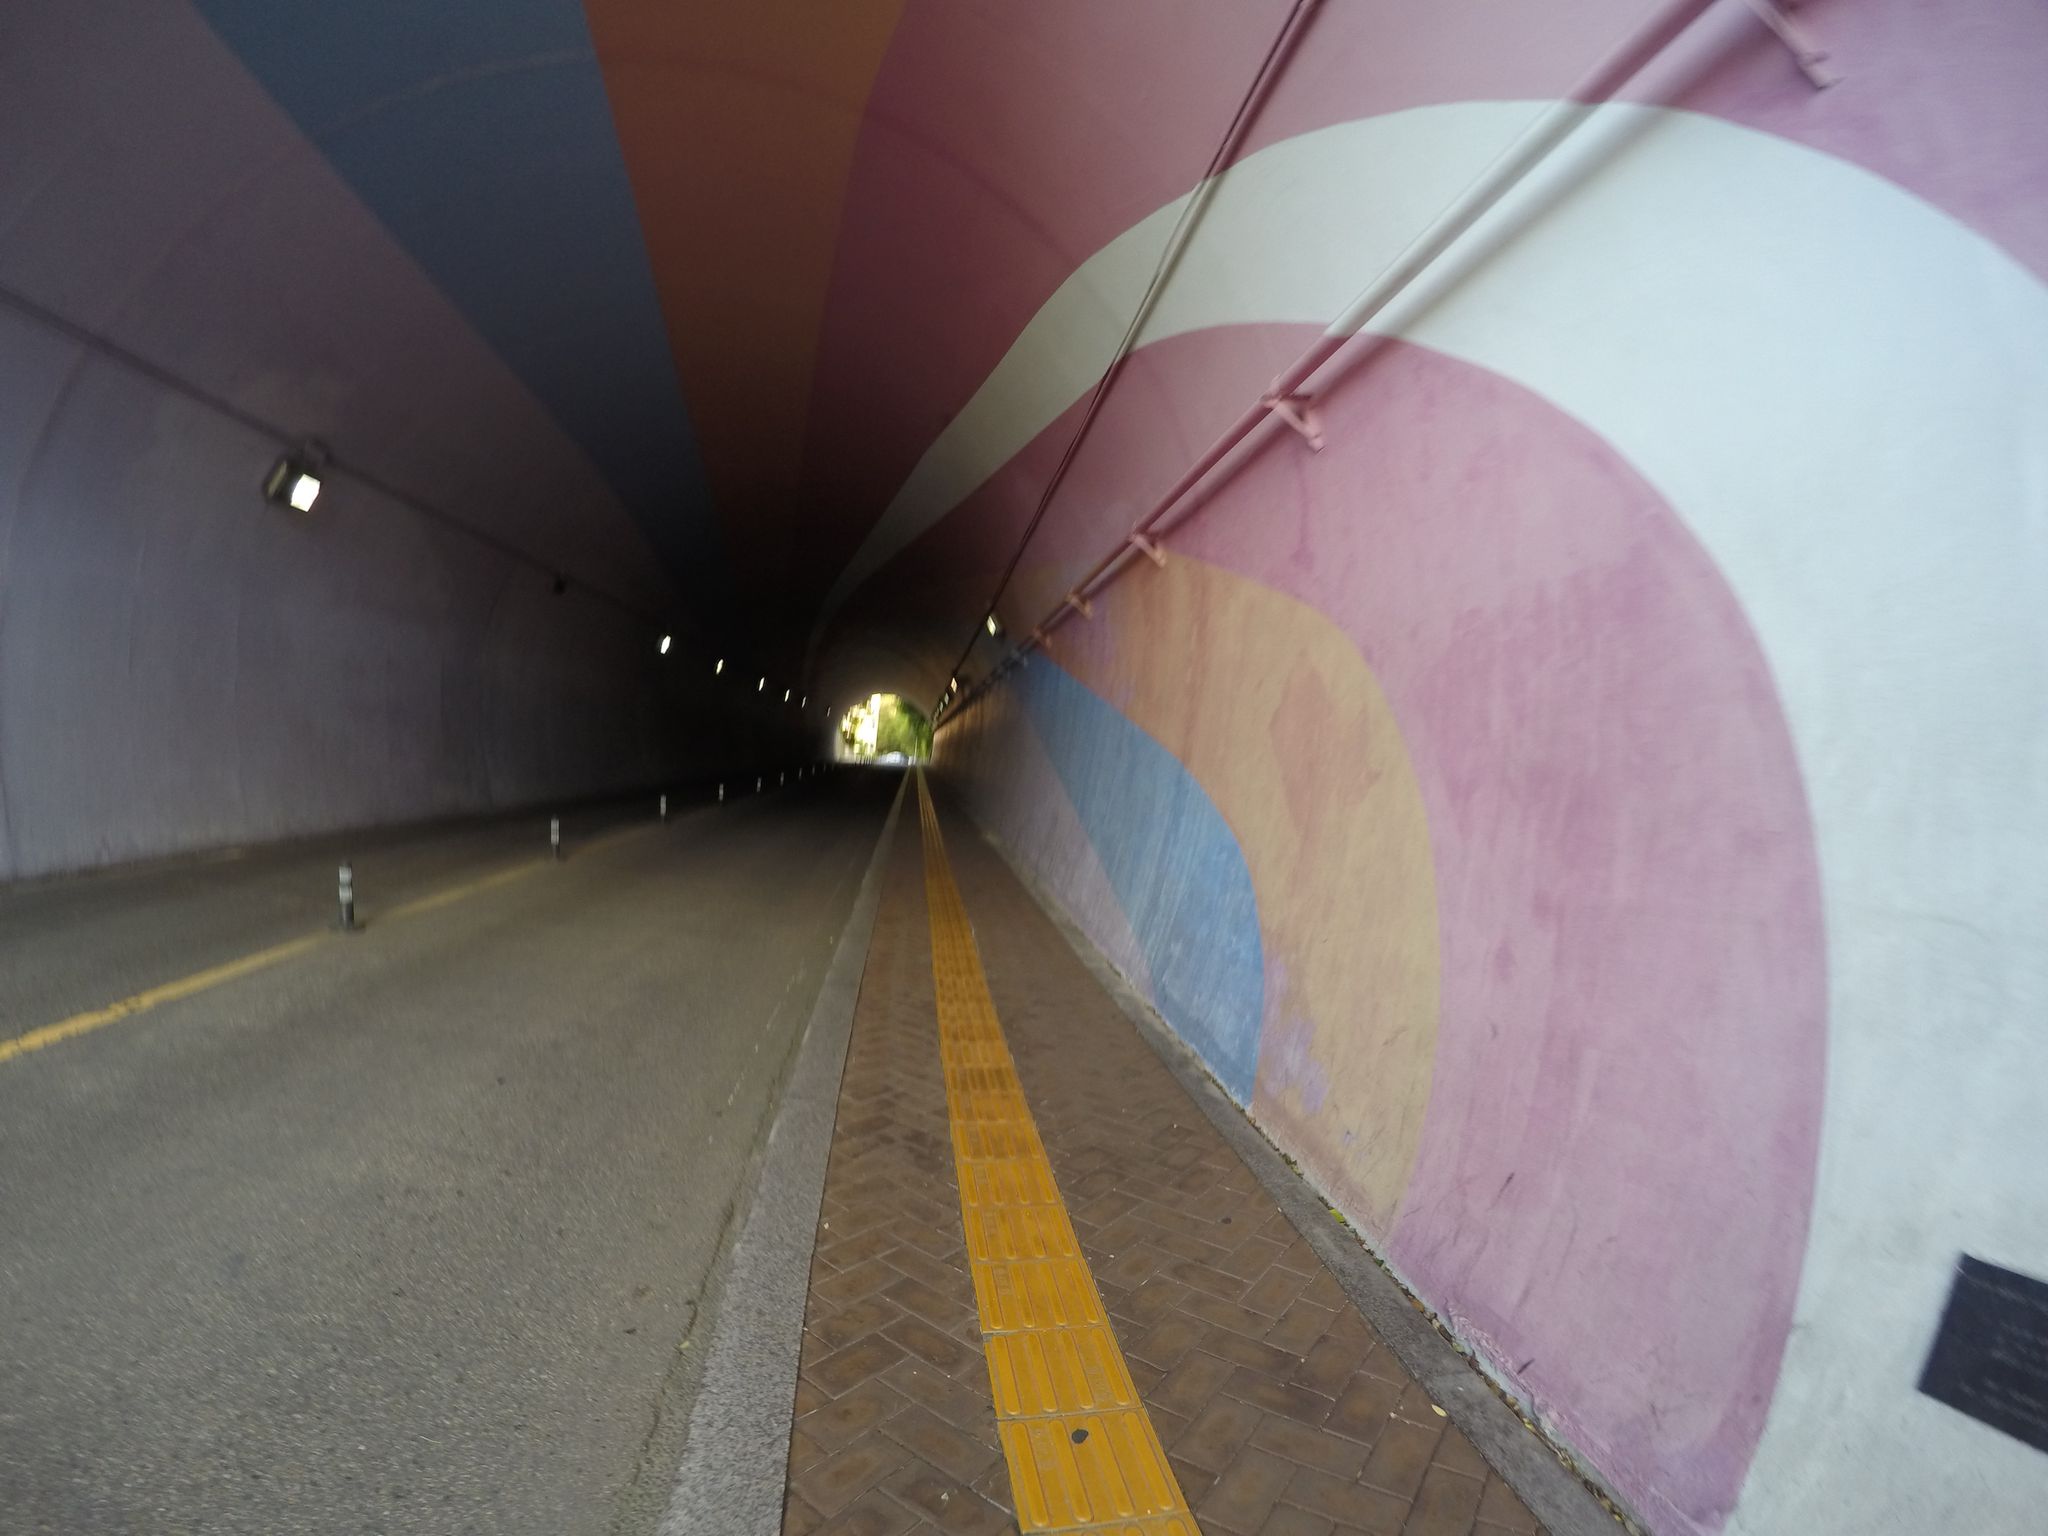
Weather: snowy
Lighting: day
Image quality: good
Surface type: cycling surface
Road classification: pedestrian, steps, footway
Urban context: urban centre
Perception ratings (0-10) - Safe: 0.69, Lively: 2.77, Beautiful: 2.9, Boring: 8.35, Depressing: 8.33, Wealthy: 0.94